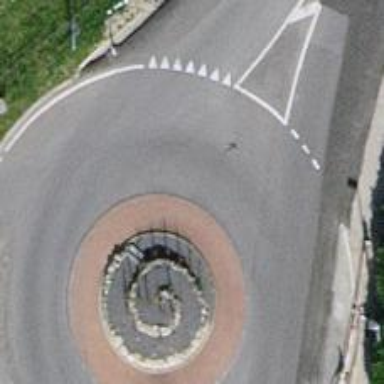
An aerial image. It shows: Tertiary road with asphalt surface leading to roundabout.